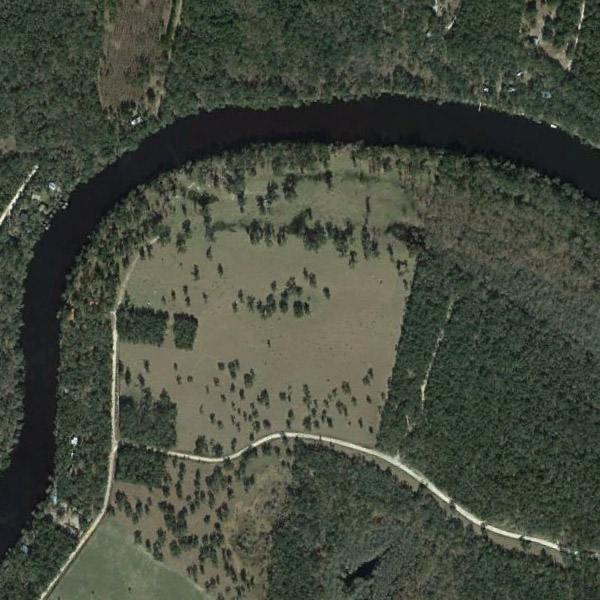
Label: River